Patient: sex F, age 60
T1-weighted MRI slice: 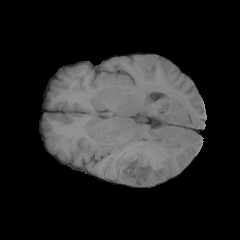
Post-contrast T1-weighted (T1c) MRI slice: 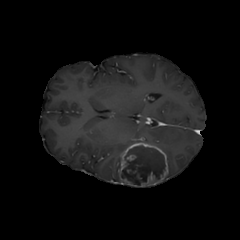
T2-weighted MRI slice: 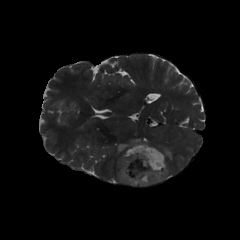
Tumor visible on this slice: yes
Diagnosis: Glioblastoma, IDH-wildtype
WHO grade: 4